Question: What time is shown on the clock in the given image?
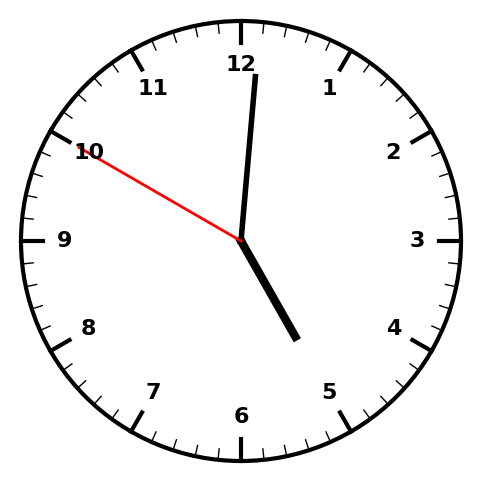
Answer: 05:00:50